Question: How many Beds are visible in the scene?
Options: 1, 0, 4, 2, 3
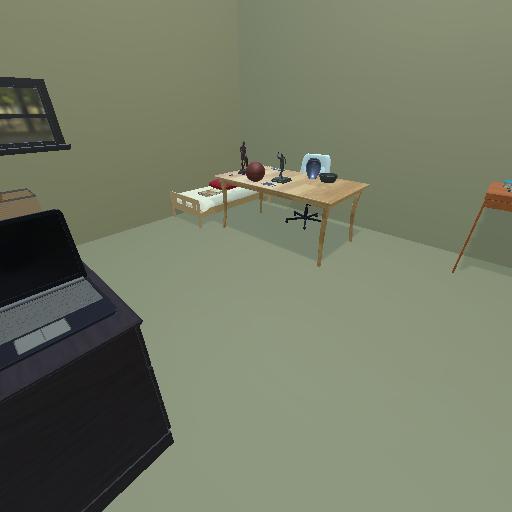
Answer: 1